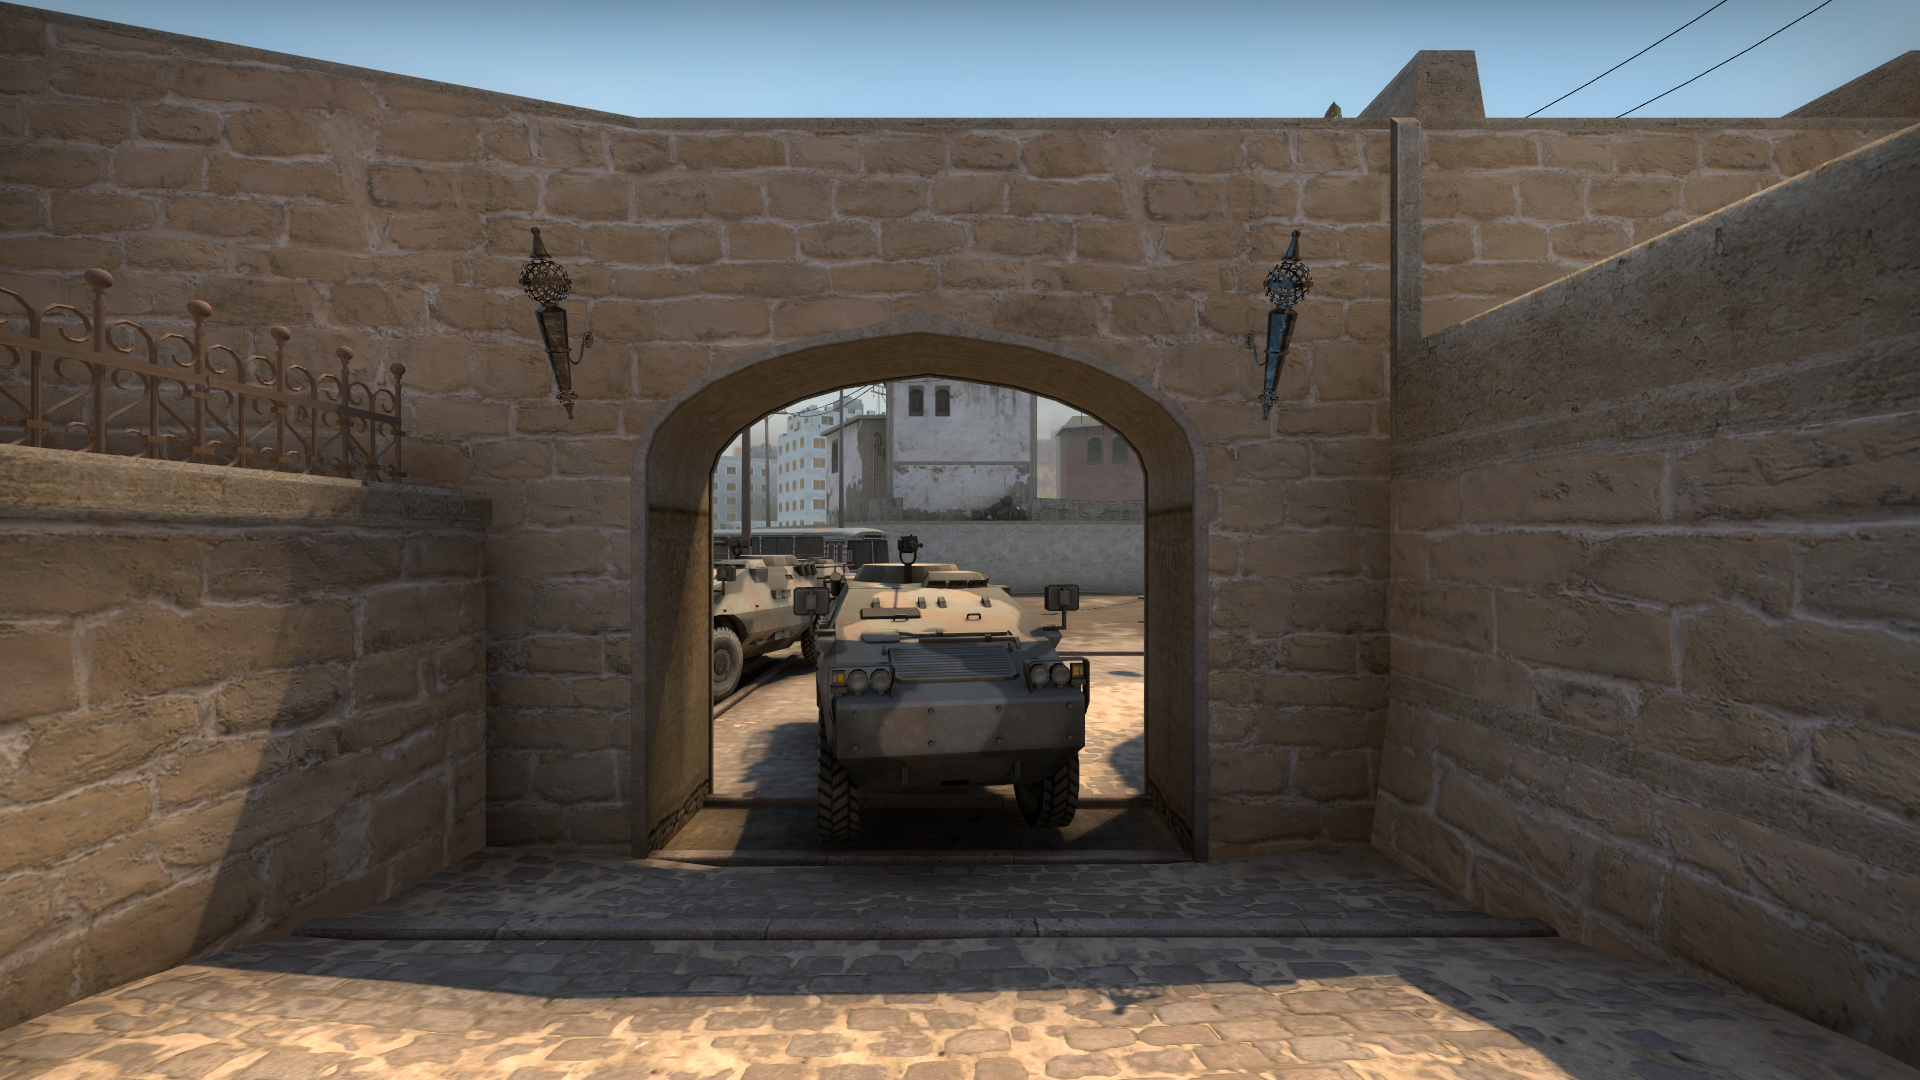
Map: de_mirage